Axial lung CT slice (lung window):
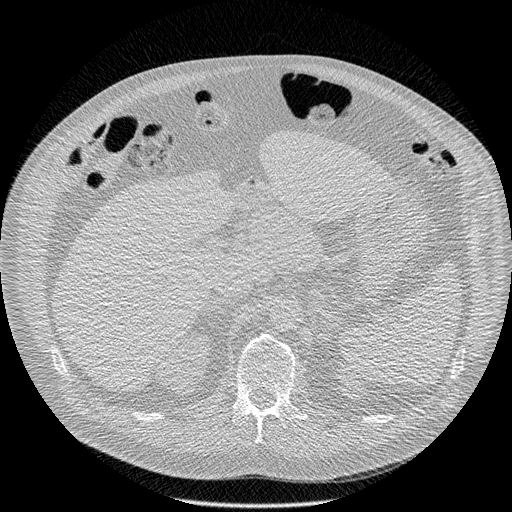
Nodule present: no